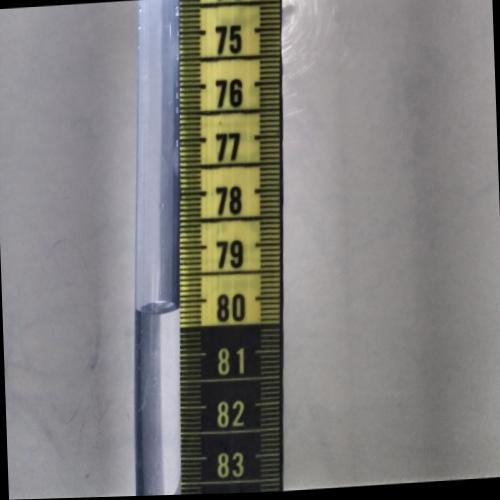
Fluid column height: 80.1 cm